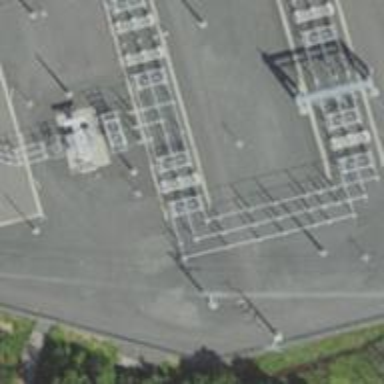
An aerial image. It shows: Switch used for power control.